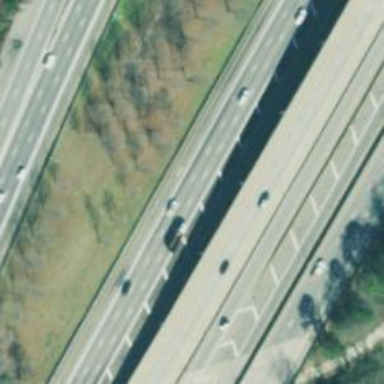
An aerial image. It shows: View of motorway.